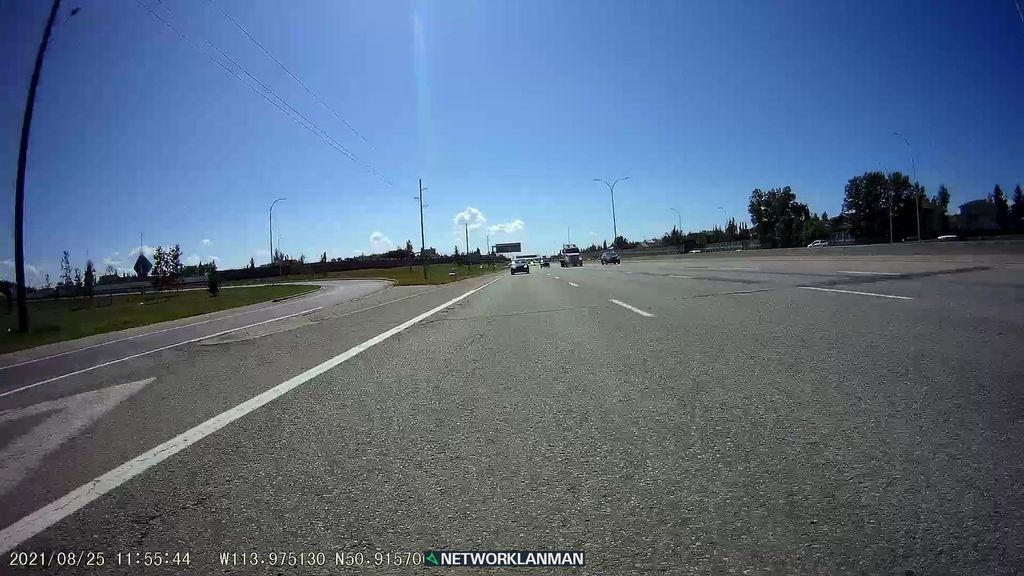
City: calgary